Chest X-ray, PA view. Patient: 9 years old, sex M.
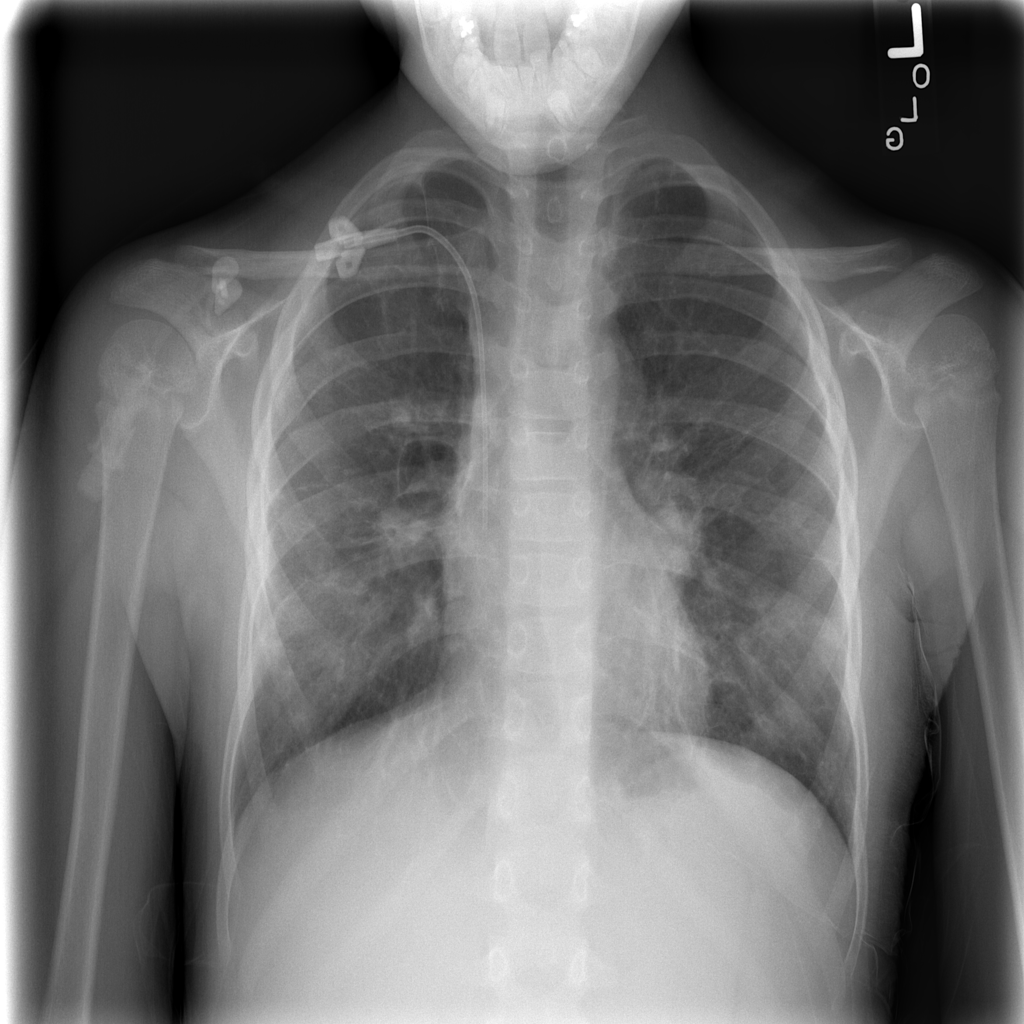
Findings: Infiltration